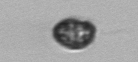
Label: Dinophyceae